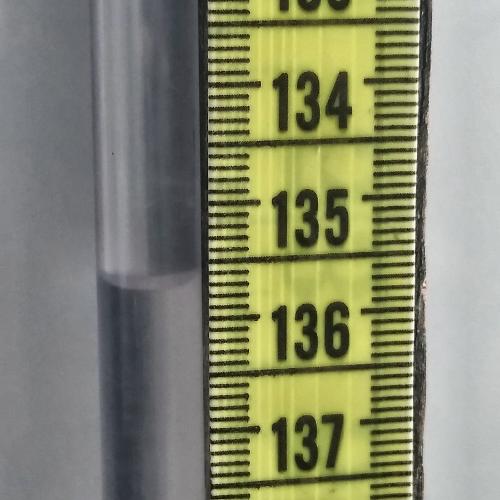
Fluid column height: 135.7 cm